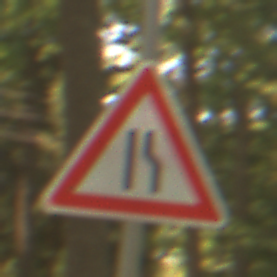
Verkehrszeichen: EinseitigVerengteFahrbahnRechts
Umgebung: Outdoor, Nature
Tageszeit: Midday
Wetter: PartlyCloudy
Licht: Natural
Jahreszeit: NotSpecified
Kontrast: LowContrast